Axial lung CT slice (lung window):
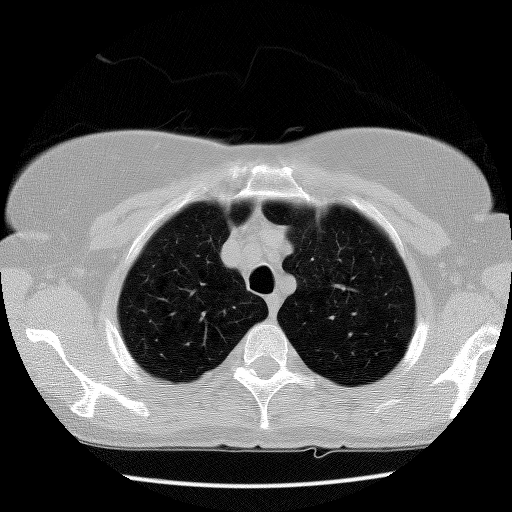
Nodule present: no